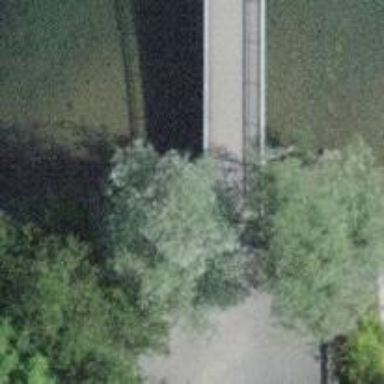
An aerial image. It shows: Footway bridge with concrete surface.